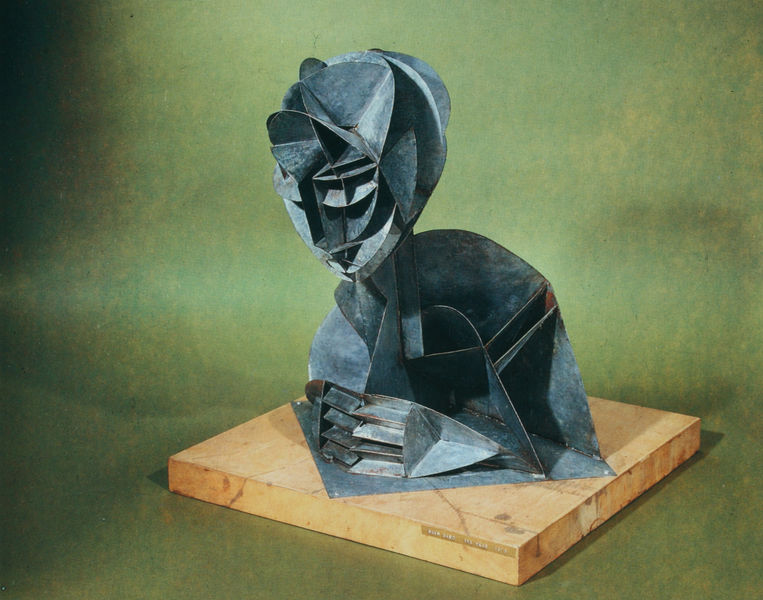
Titel: Konstruktivistischer Kopf Nr. 2
Künstler: Naum Gabo
Standort: London
Institution: Sammlung Nina Williams
Schlagwörter: kopf, körper, grün, finger, frau, holz, beige, gesicht, mensch, sockel, hände, auge, skulptur, statue, abstrakt, modern, metall, bronze, plastik, platte, plinthe, oberkörper, foto, eisen, beten, picasso, objekt, blech, ststue